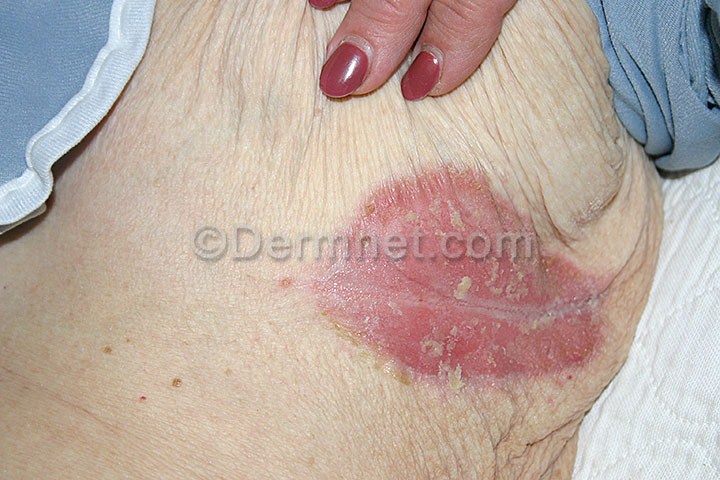
Disease: Psoriasis pictures Lichen Planus and related diseases